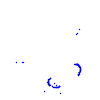
Particle: proton